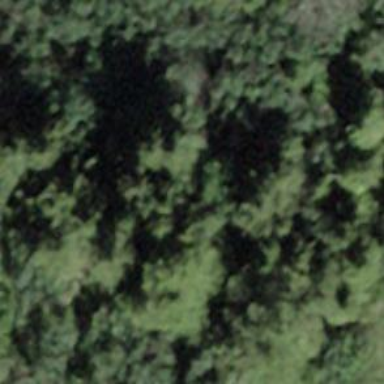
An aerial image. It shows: Forest area.